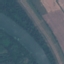
Label: River